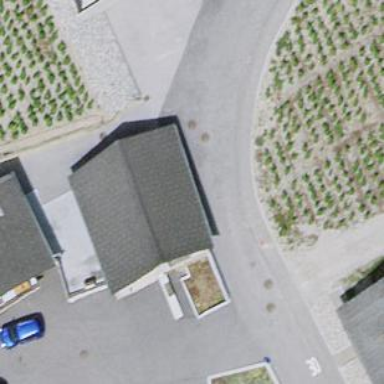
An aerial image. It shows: Barn.